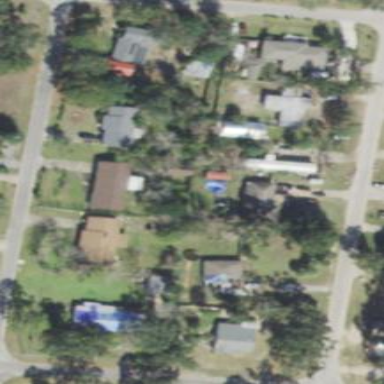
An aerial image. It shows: This residential area consists of single-family homes.